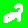
Digit: 2